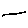
Label: line